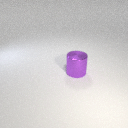
large purple metal cylinder